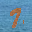
Label: 7